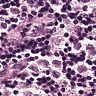
Metastatic tissue present: no